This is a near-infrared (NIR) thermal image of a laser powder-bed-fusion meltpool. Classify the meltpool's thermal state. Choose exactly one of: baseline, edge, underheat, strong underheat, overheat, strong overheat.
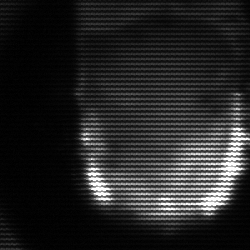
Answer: baseline